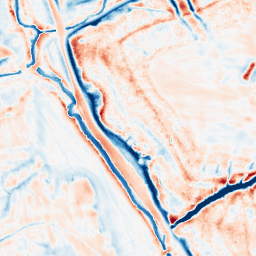
Category: edge_preserving
Decomposition family: bilateral
Decomposition parameters: d: 21
sigma_color: 50
sigma_space: 25
Upsampling method: quadratic
Upsampling parameters: scale: 4
Upsampling scale: 4